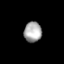
Tissue: lung
Cell type: Endothelial cells
Senescence score: 0.5927
Nuclear area (px): 348
Mean DAPI intensity: 169.733